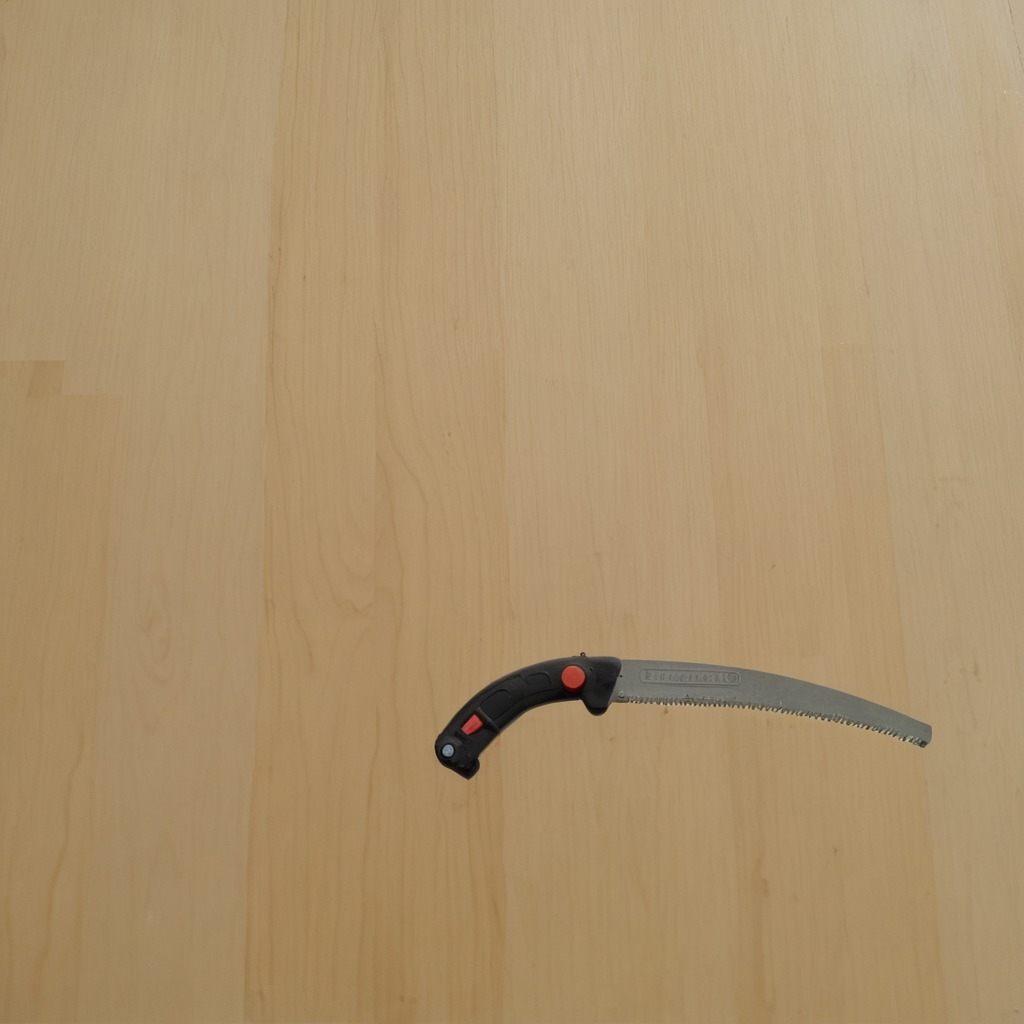
A metal saw lies on the plywood surface in a paint workshop lit by afternoon window light.